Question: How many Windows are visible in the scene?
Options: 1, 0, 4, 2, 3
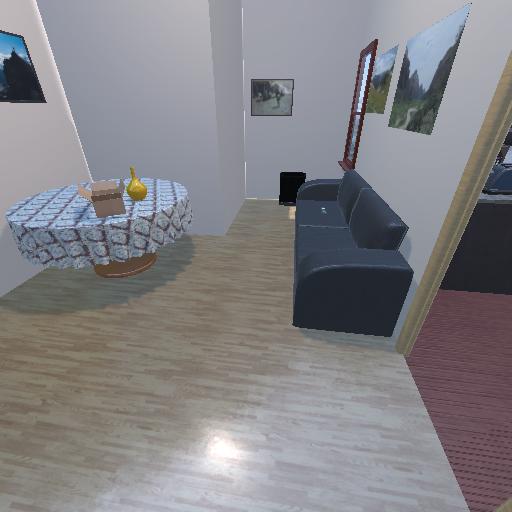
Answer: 1